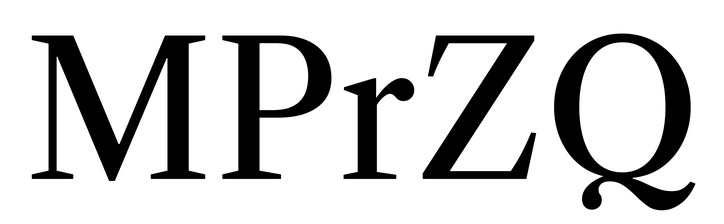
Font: LibreCaslonText_Regular